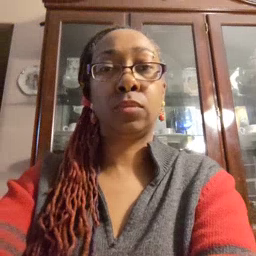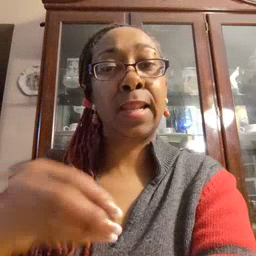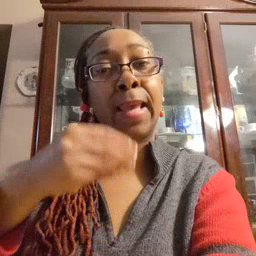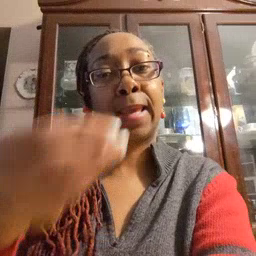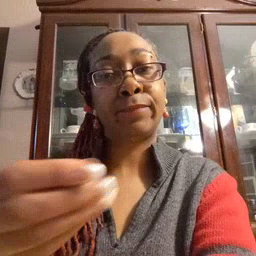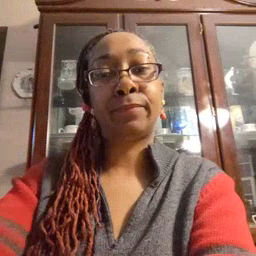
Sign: give